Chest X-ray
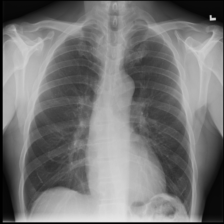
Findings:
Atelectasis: negative
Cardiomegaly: negative
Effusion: negative
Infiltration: positive
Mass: negative
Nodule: negative
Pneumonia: negative
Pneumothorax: negative
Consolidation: negative
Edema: negative
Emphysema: negative
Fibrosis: negative
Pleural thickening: negative
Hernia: negative